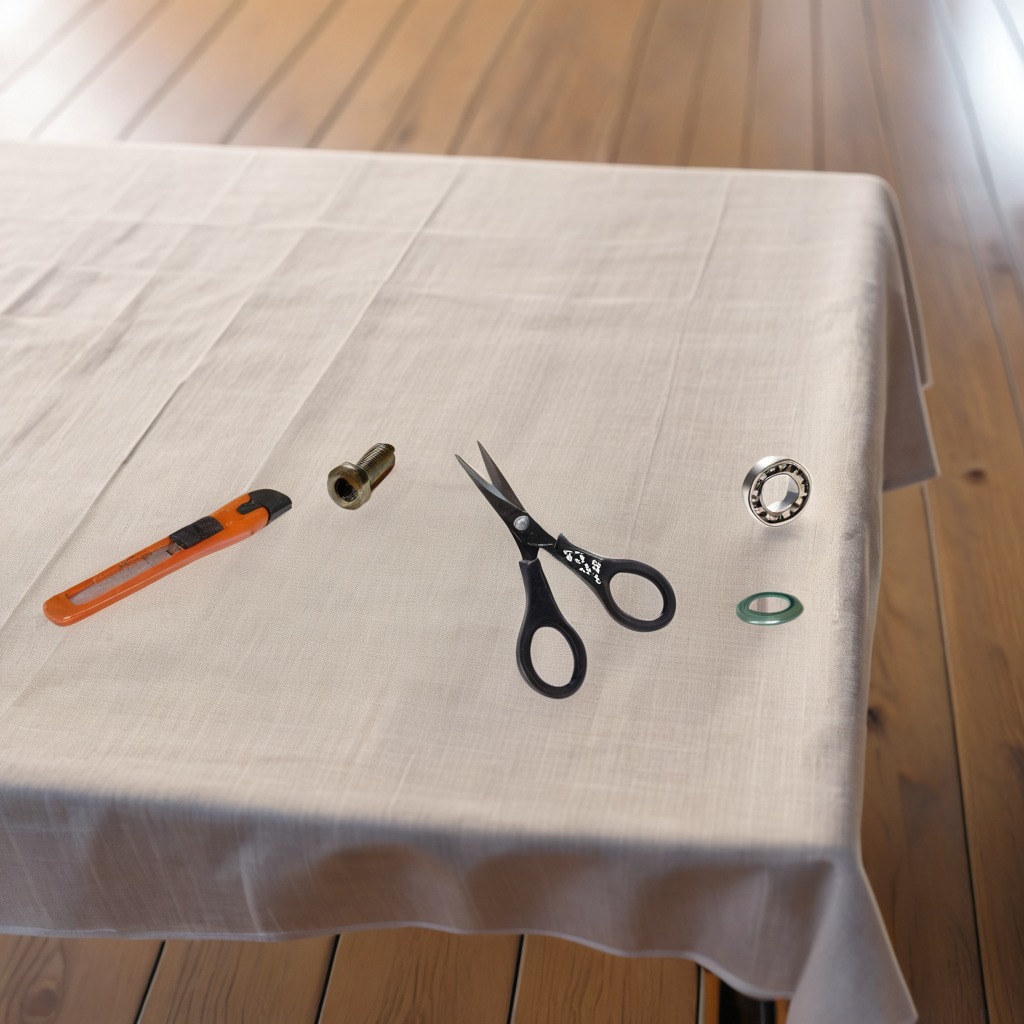
A metal ball bearing, a utility knife, a flat metal washer, a metal machine screw, and a pair of scissors are lying on a wooden table in an outdoor workshop during daytime bright natural light soft shadows worn but beneath the cloth.